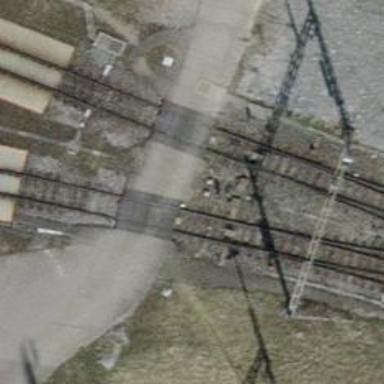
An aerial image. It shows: Full barrier level crossing along the railway.